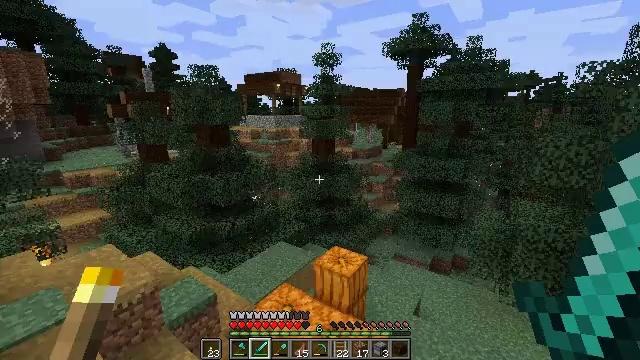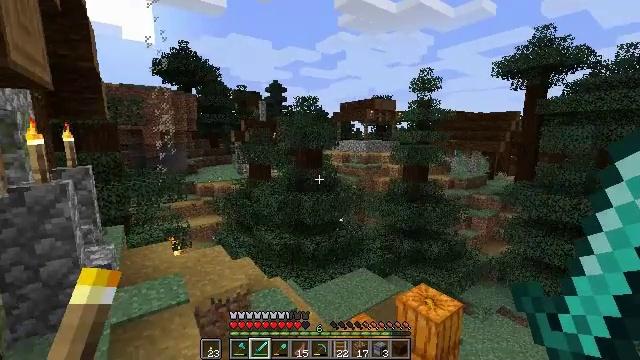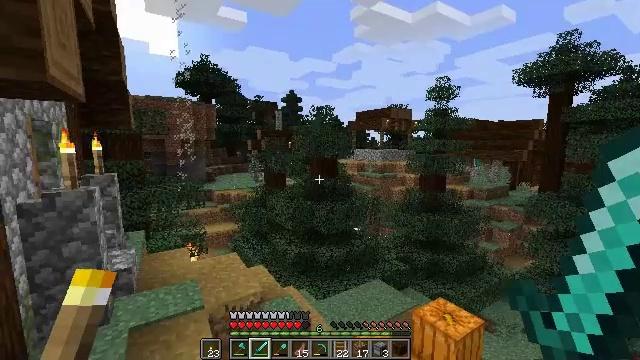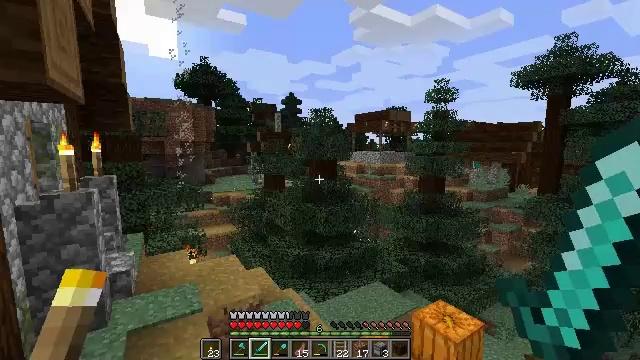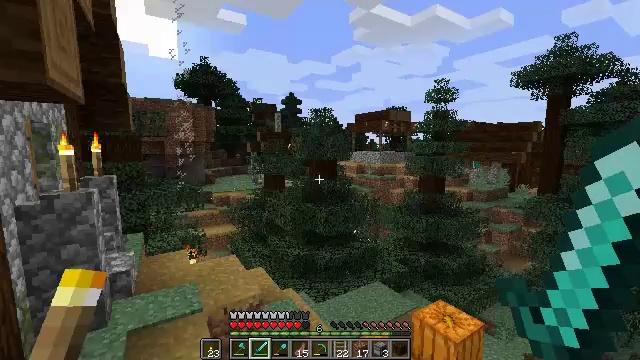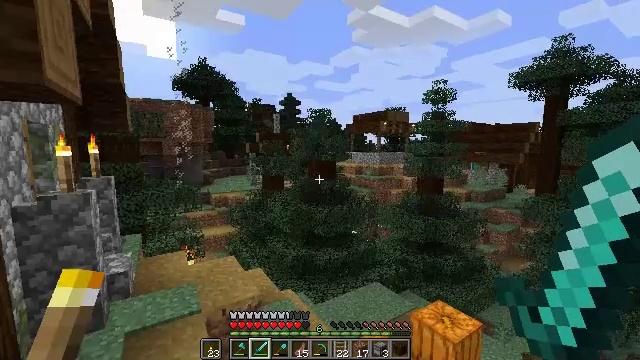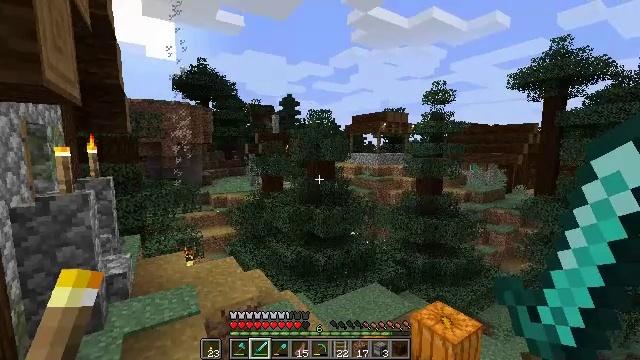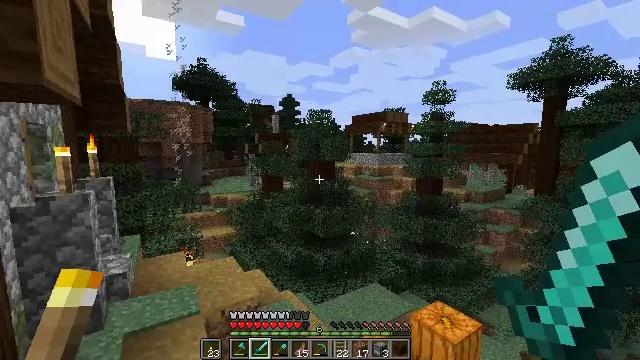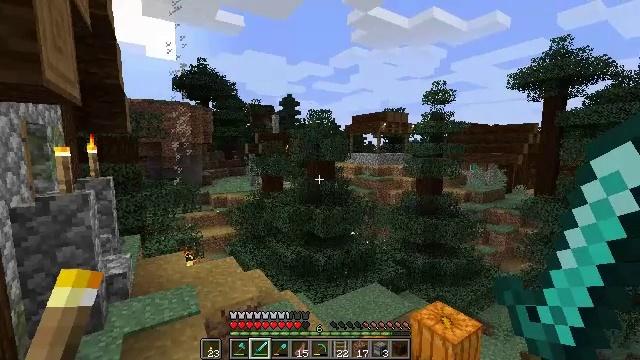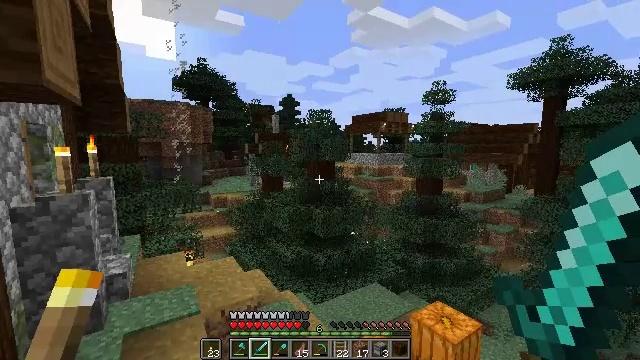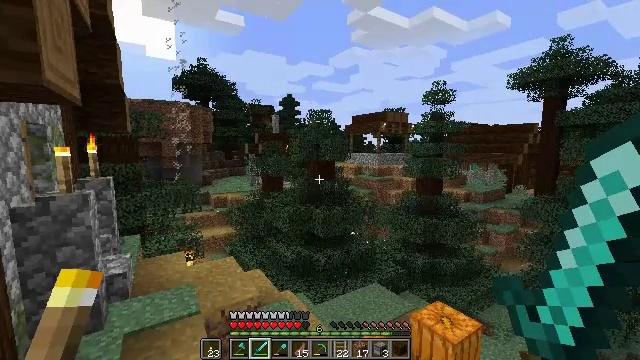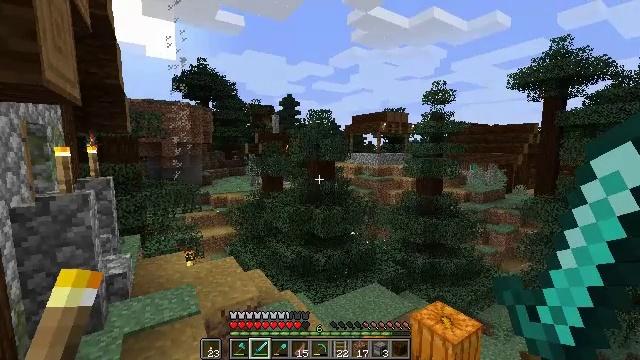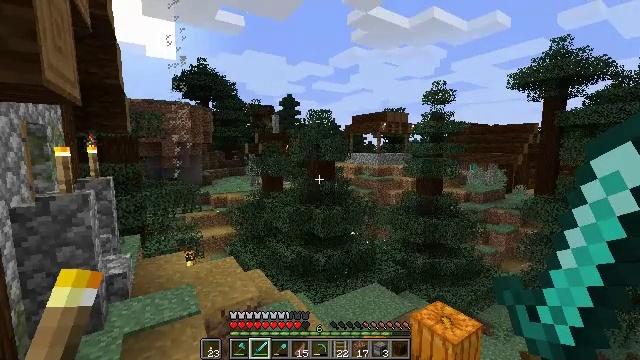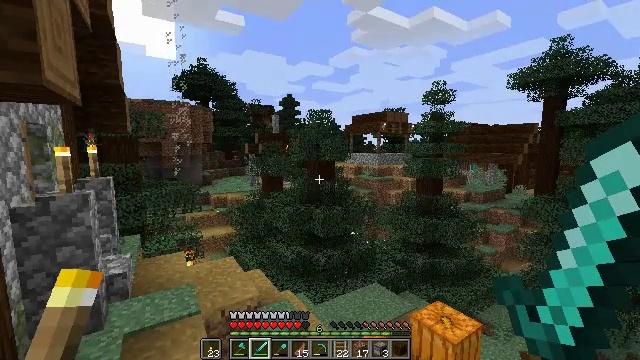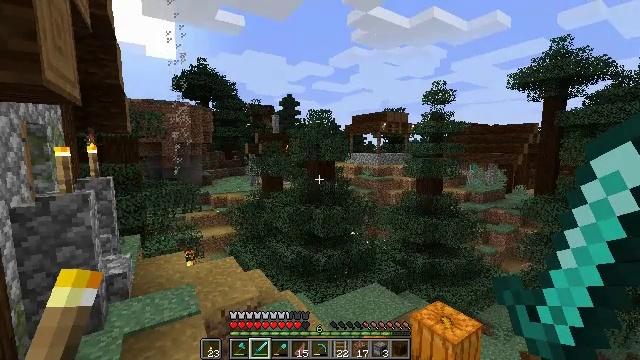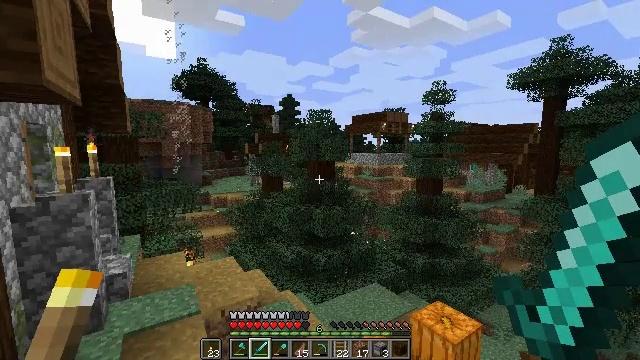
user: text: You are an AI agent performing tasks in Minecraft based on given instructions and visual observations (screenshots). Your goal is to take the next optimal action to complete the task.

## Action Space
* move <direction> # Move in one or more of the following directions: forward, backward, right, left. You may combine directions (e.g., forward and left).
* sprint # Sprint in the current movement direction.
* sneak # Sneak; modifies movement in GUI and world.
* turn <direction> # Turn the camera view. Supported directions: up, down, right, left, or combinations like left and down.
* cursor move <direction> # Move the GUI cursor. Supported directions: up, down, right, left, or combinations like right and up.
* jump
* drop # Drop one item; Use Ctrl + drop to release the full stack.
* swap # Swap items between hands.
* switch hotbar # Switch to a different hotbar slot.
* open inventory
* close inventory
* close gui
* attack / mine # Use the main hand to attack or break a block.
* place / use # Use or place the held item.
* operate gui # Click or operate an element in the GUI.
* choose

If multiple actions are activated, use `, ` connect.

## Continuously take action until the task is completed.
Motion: motion action
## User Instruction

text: Break the large fern to clear the space.
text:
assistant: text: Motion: turn left and up
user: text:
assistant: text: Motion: turn left and up
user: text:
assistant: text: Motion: no_op
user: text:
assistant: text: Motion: no_op
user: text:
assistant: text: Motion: no_op
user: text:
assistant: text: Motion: no_op
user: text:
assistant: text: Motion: no_op
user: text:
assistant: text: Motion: no_op
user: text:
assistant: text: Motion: no_op
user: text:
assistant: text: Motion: no_op
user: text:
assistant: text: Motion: no_op
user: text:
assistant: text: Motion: no_op
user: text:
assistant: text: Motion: no_op
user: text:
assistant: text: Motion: no_op
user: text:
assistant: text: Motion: no_op
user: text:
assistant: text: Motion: no_op
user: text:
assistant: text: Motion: no_op
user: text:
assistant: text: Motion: no_op
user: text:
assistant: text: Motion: no_op
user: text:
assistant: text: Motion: no_op
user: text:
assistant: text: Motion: no_op
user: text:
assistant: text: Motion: no_op
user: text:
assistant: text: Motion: no_op
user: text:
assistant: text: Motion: no_op
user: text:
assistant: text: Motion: turn right
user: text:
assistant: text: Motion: turn right and down
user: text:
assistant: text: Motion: no_op
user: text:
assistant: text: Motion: no_op
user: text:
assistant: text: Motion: no_op
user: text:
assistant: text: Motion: no_op